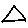
Label: triangle